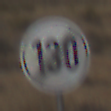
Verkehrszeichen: EndeGeschwindigkeit130
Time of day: Midday
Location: Outdoor (Nature)
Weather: PartlyCloudy
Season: NotSpecified
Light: Natural